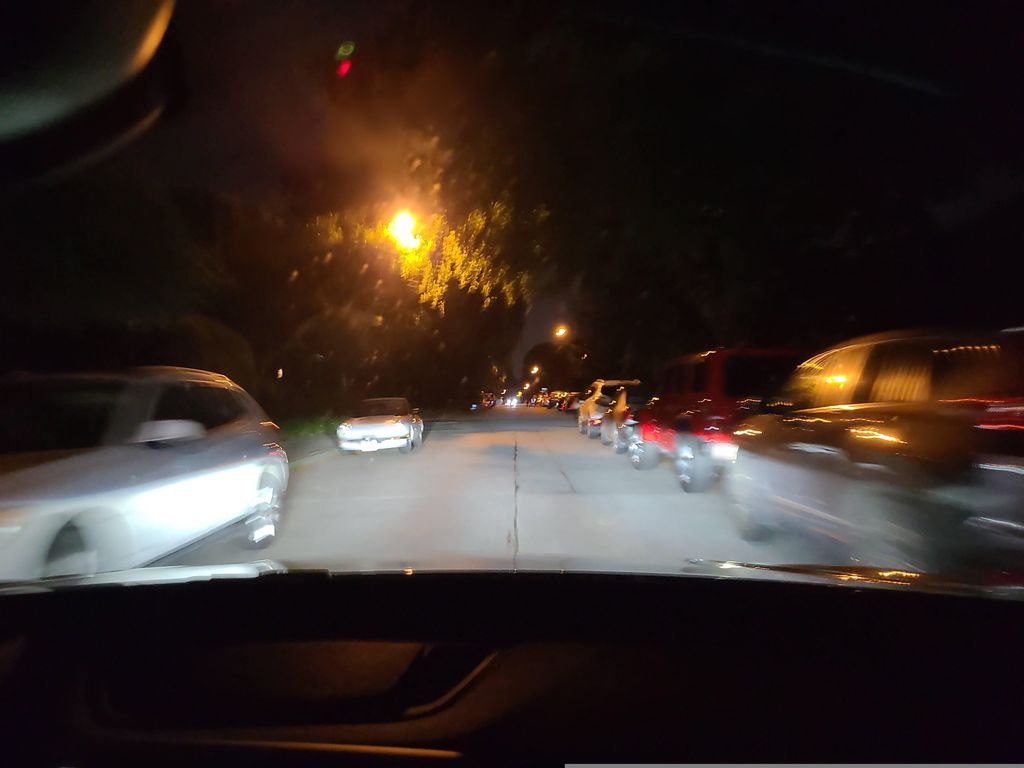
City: vancouver